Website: home-depot
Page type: billing-address
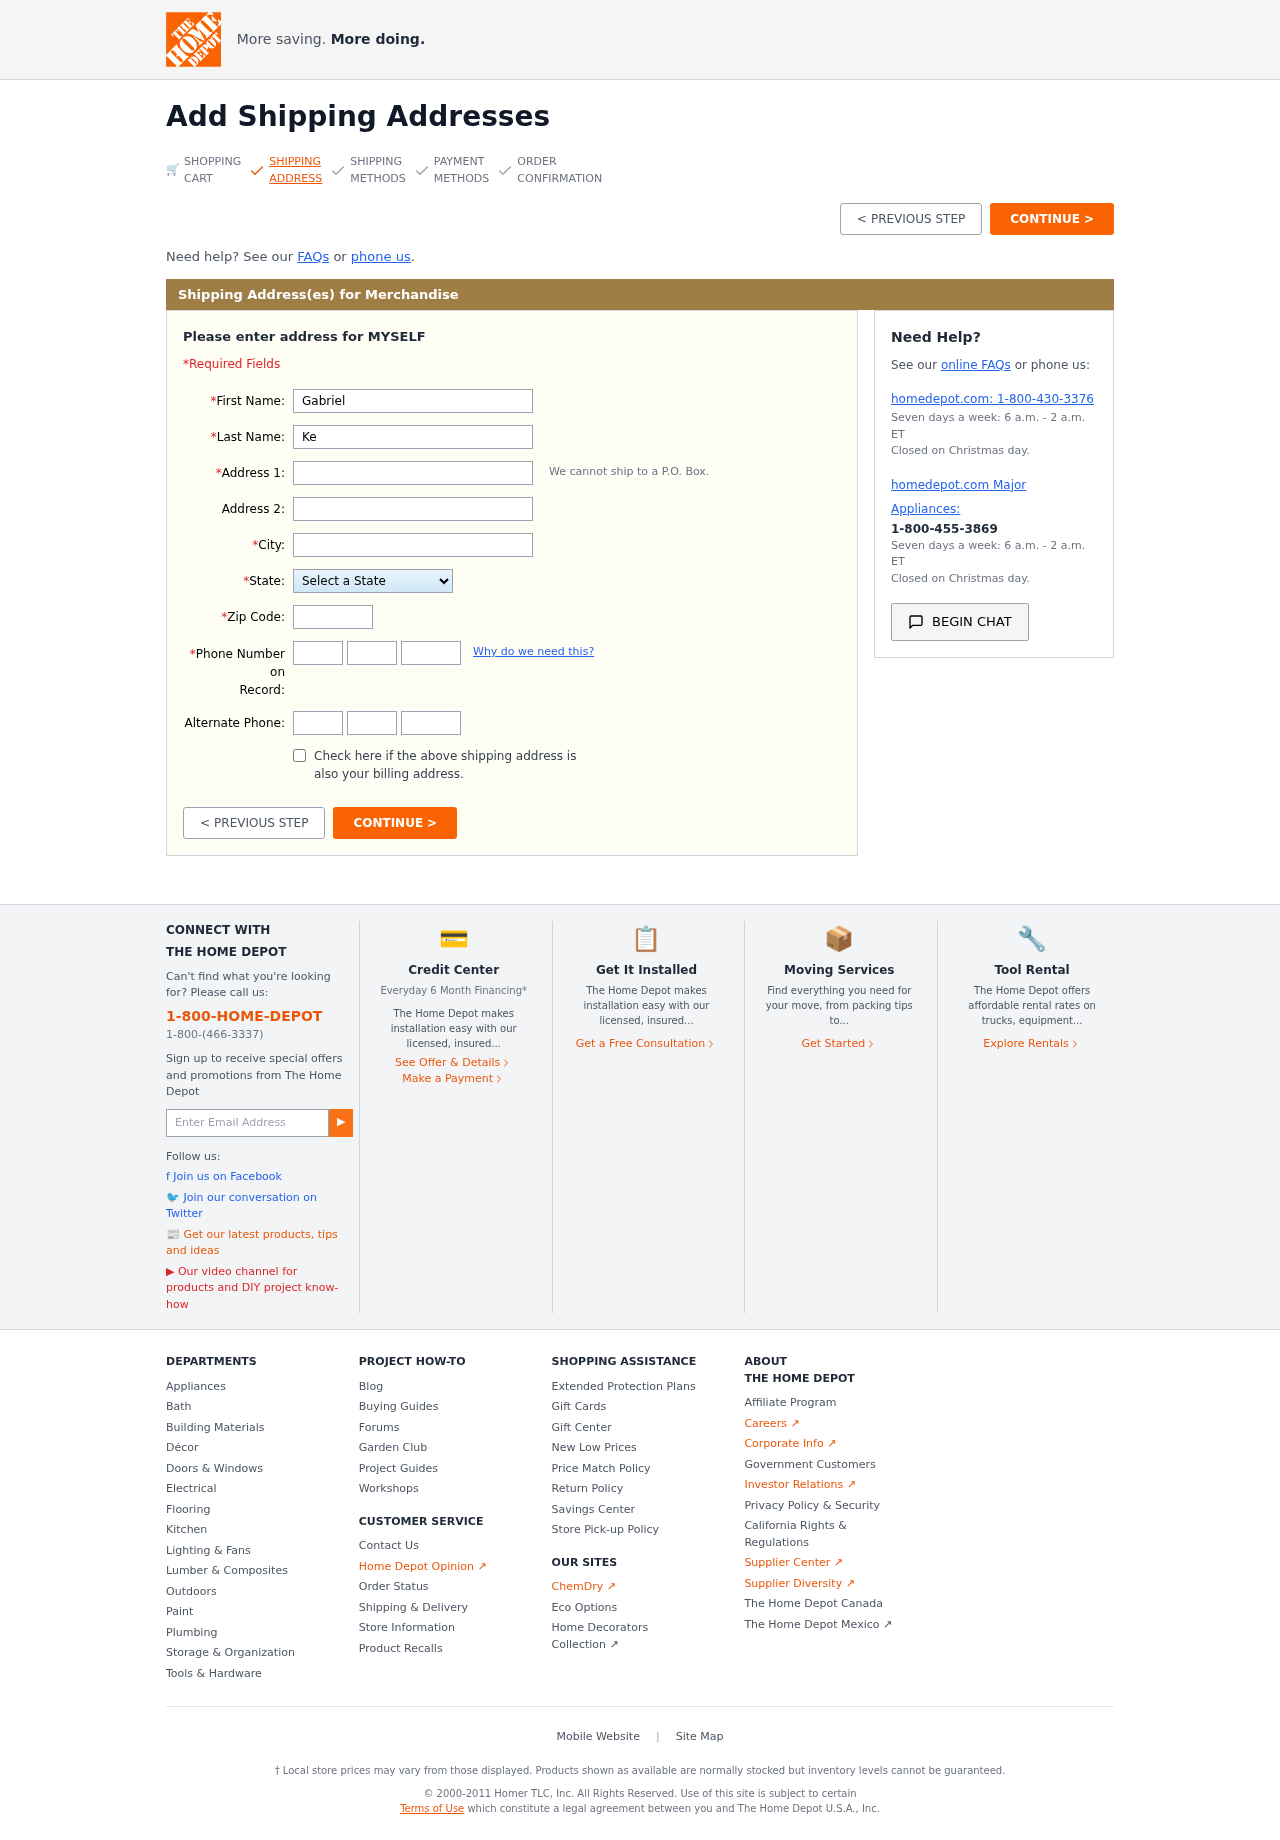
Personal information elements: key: PII_STATE
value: Missouri
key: PII_FIRSTNAME
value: Gabriel
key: PII_LASTNAME
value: Keith
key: PII_STREET
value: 8028 Timothy Cliffs Suite 907
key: PII_CITY
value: Nancyberg
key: PII_POSTCODE
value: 11974
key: PII_PHONE_AREA
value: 551
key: PII_PHONE_PREFIX
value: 785
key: PII_PHONE_LINE
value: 2287
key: PII_PHONE_ALT_AREA
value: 722
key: PII_PHONE_ALT_PREFIX
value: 909
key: PII_PHONE_ALT_LINE
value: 7688